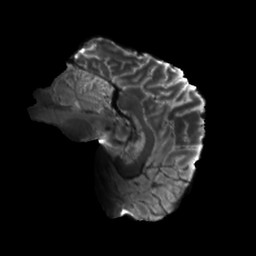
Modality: T2w
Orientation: sagittal
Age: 30
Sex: male
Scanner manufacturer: siemens
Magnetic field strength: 6.98 T
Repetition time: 7.776 s
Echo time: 0.076 s